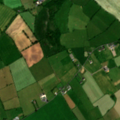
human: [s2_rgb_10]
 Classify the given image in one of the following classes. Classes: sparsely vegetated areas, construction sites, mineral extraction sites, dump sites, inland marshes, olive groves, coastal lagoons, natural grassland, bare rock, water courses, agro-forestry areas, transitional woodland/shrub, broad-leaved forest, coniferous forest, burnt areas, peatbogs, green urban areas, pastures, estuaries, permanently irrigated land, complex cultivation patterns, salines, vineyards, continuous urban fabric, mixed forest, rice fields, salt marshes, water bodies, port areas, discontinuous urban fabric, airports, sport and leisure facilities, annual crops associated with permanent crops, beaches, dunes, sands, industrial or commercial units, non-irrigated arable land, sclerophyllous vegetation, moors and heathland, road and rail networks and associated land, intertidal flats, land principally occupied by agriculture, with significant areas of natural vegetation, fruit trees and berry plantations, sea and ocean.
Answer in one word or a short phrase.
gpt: non-irrigated arable land, pastures